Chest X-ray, PA view. Patient: 60 years old, sex F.
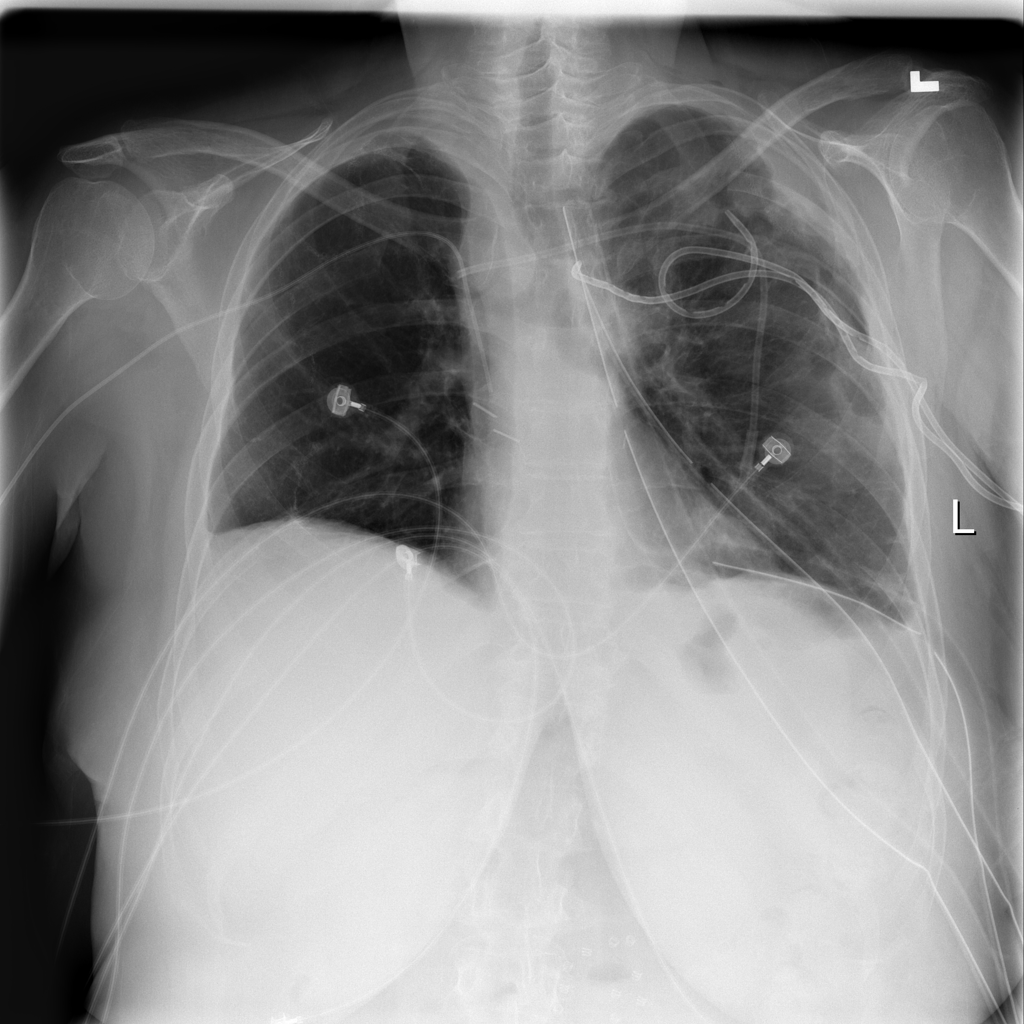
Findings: No Finding